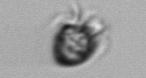
Label: Ciliophora